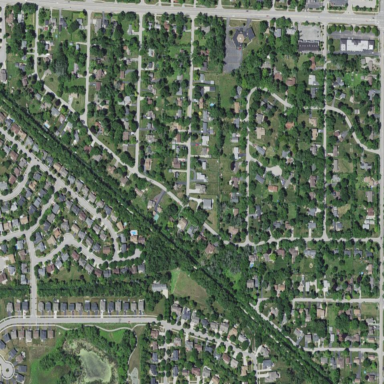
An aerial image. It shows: Residential area.